Question: how to live draggable a div point in jquery ui ?
'''
<script type="text/javascript" src="http://ajax.googleapis.com/ajax/libs/jquery/1.4.2/jquery.min.js"></script>
<script type="text/javascript" src="http://code.jquery.com/ui/1.8.2/jquery-ui.js"></script>
<style type="text/css">
*{margin:0;padding:0}
.container{
margin:50px;
width:100px;
height:100px;
border:1px solid #777;
position:relative
}
.point{
width:20px;
height:20px;
background-color:tan;
position:absolute;
}
</style>
<script type="text/javascript">
$(function(){
$('.container').click(function (e){
var offset= $(this).offset();
var x = e.pageX-offset.left;
var y = e.pageY-offset.top;
$('<div class="point" style="left:'+x+'px;top:'+y+'px"></div>').appendTo('.container');
});
// it is very convenient using live to trigger new point do something
$('.point').live('mouseover',function(){
console.log(1);
});
// how to draggable a point automatically , such as live before
$('.point').draggable();
// i want to using this instead :
do_draggable();
});
</script>
<div class="container">
<div class="point"></div>
</div>
'''

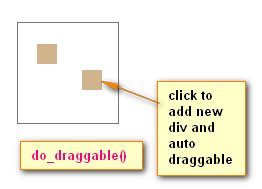
Answer: ## Try this out:- http://jsfiddle.net/adiioo7/BCtHQ/
'''
$(function () {
$('.container').click(function (e) {
var offset = $(this).offset();
var x = e.pageX - offset.left;
var y = e.pageY - offset.top;
$('<div class="point" style="left:' + x + 'px;top:' + y + 'px"></div>').appendTo('.container').draggable();
});
});
'''